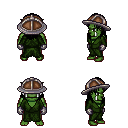
a pixel art fantasy rpg character, male body template, orc, green skin, green robe, magenta pants, black long hairstyle, chain helm, metal gloves, four views (front, back, left, right), 2x2 character sprite sheet, small pixel art, hard edges, no anti-aliasing